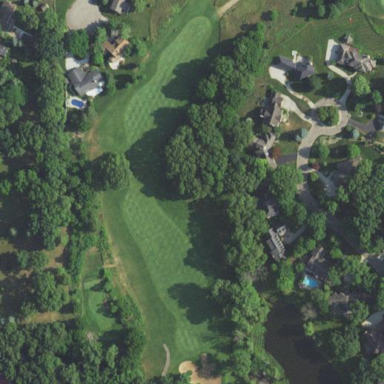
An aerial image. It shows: Golf fairway surrounded by grass.